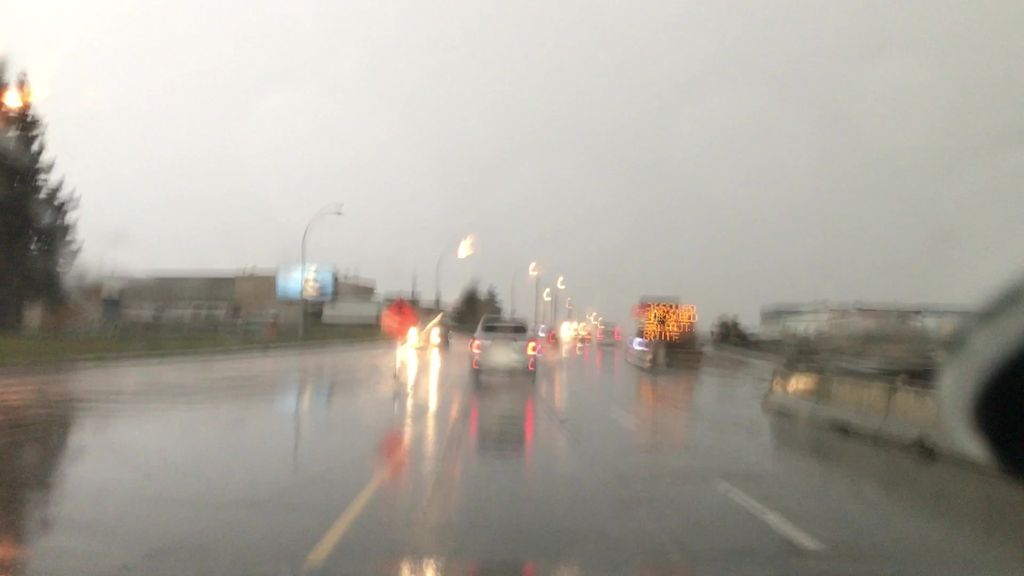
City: edmonton